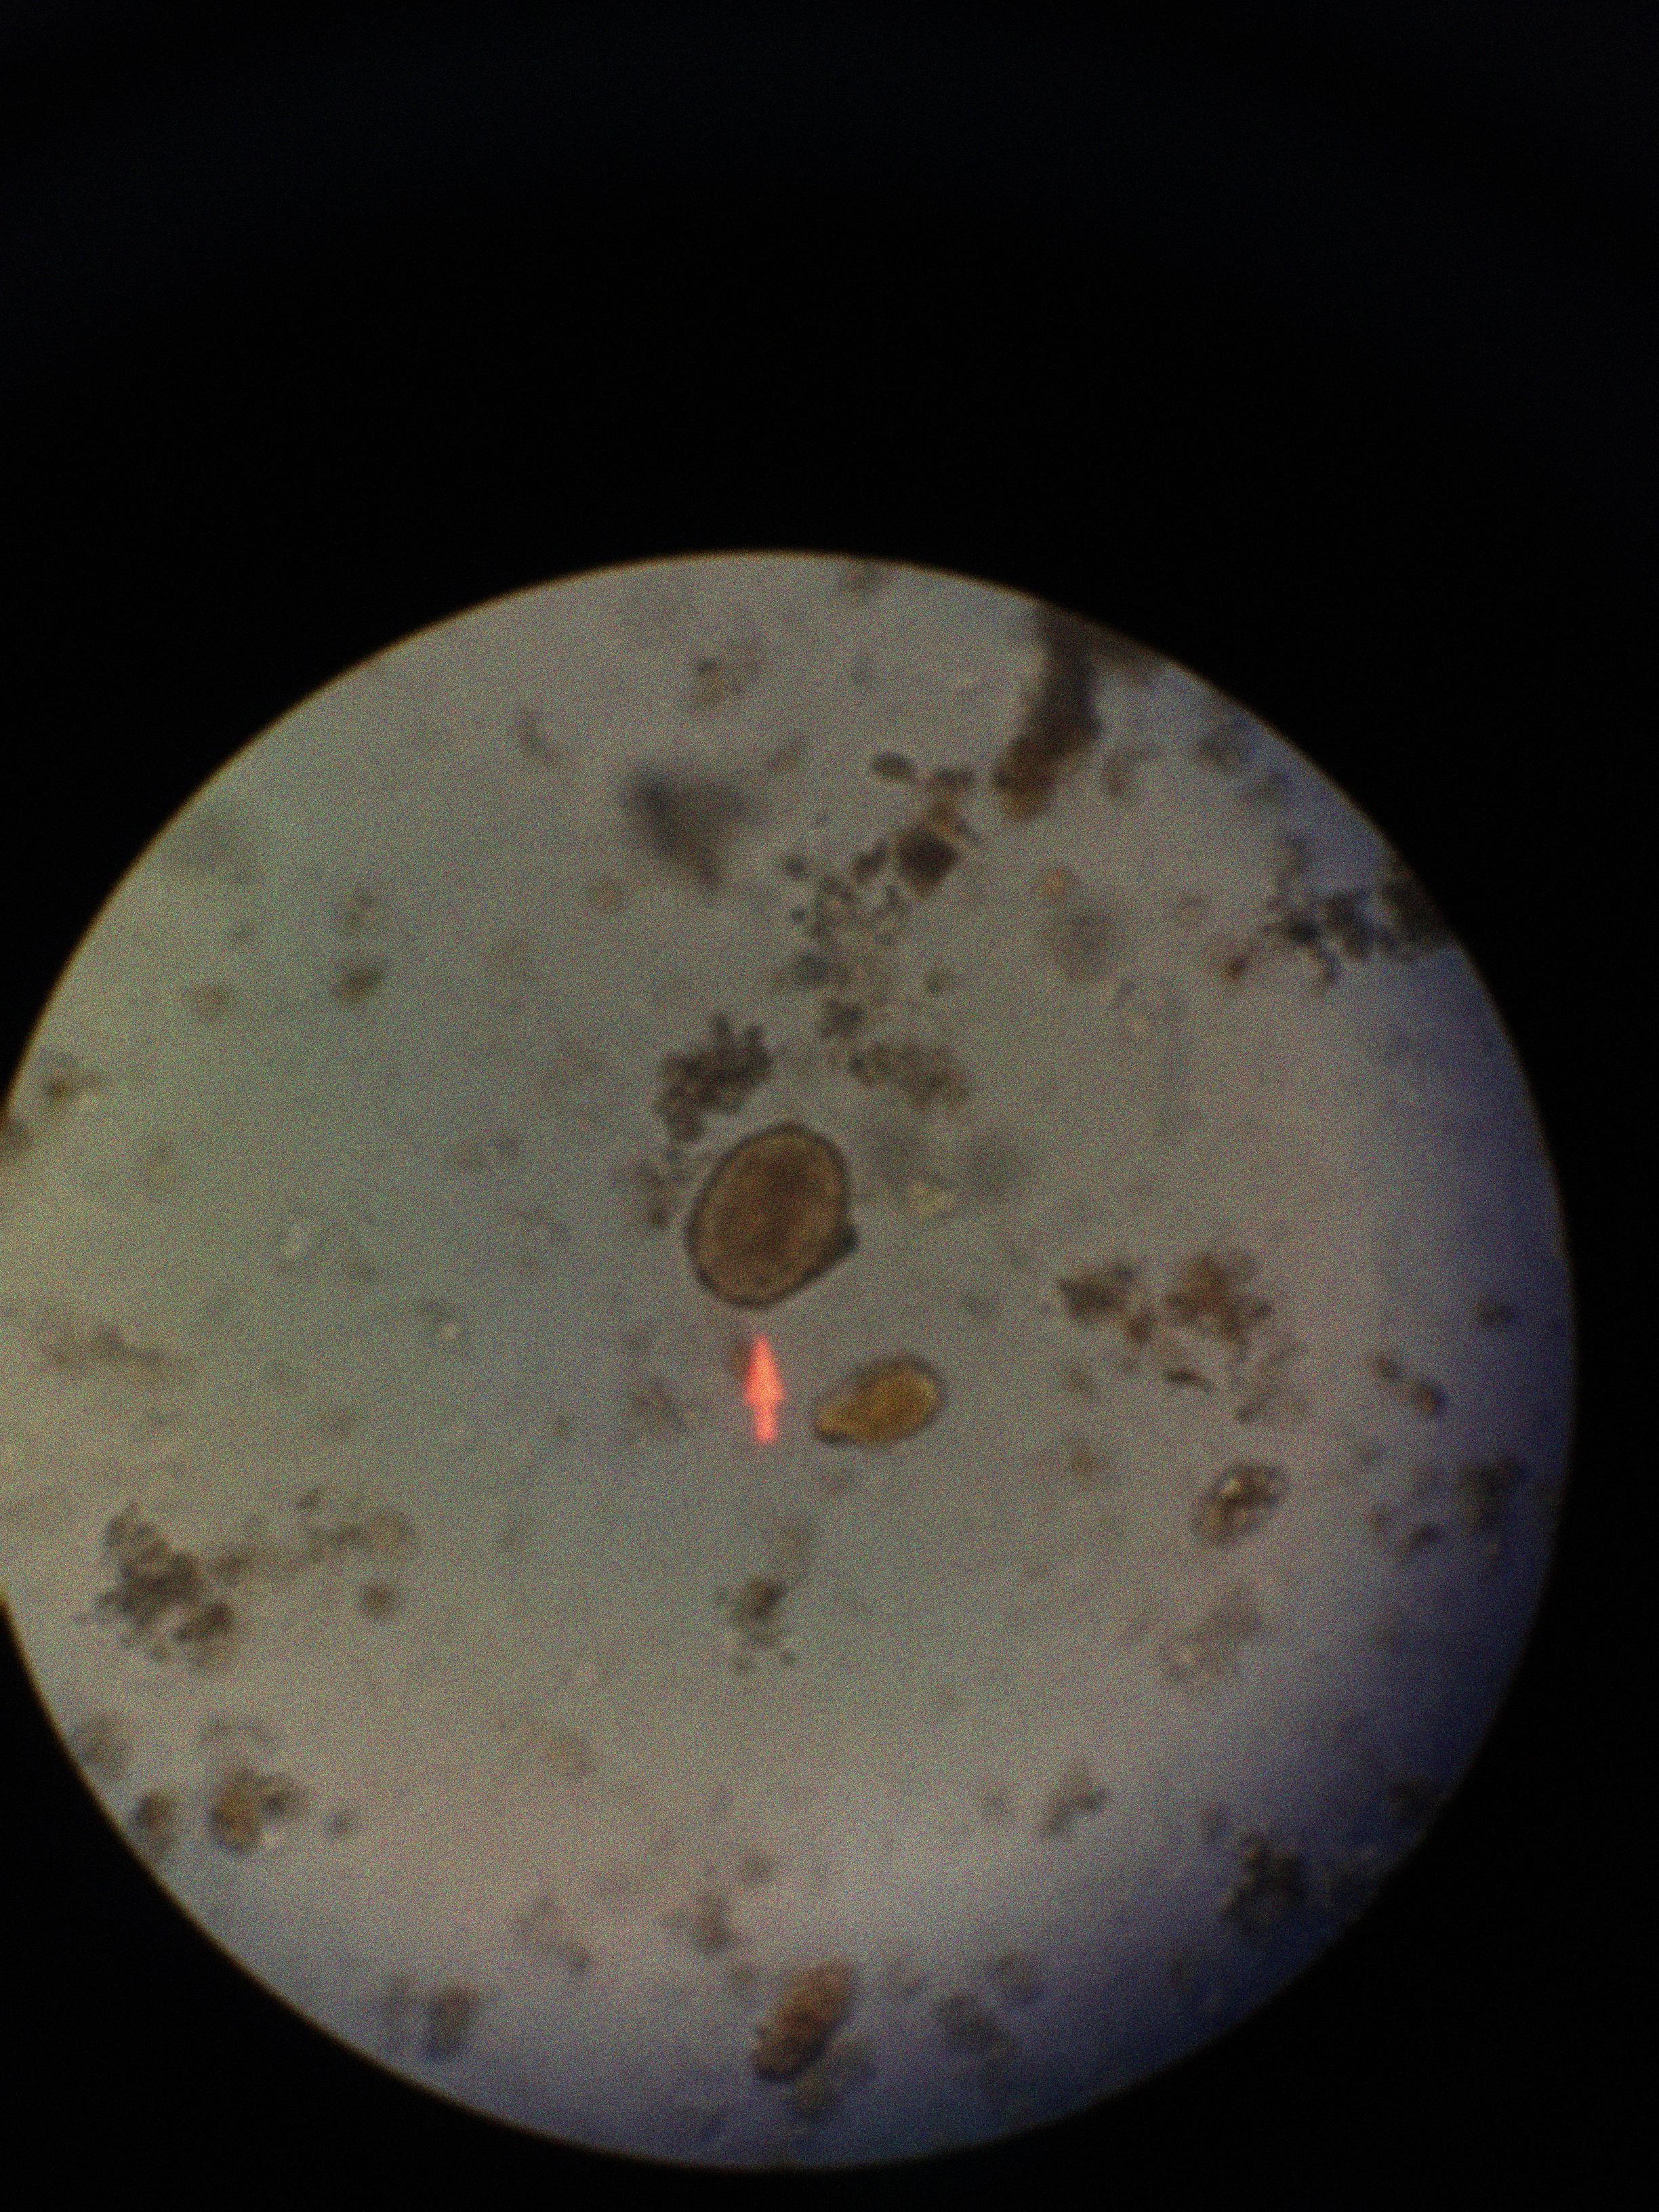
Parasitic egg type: Ascaris lumbricoides